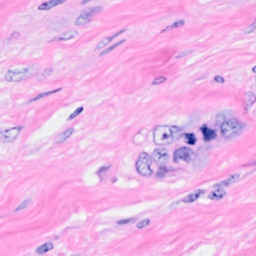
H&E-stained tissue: Breast